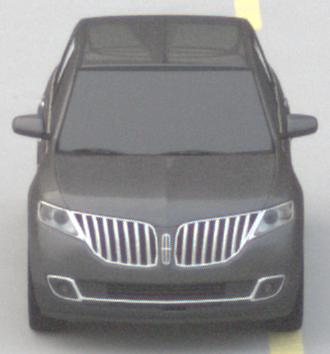
Make: Lincoln
Model: MKX
Detailed model: Gen. 1 CD3
Model produced from: 2010
Model produced until: 2015
Doors: 5
Color: gray
Road condition: dry road
Daytime: morning or afternoon
Contrast: low contrast